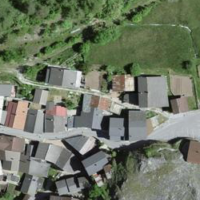
EUNIS habitat code: 55
Species observed at this site:
Tachymarptis melba
Pernis apivorus